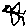
Label: bird